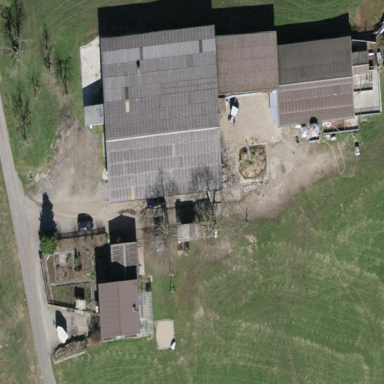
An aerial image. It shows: Farmyard area.